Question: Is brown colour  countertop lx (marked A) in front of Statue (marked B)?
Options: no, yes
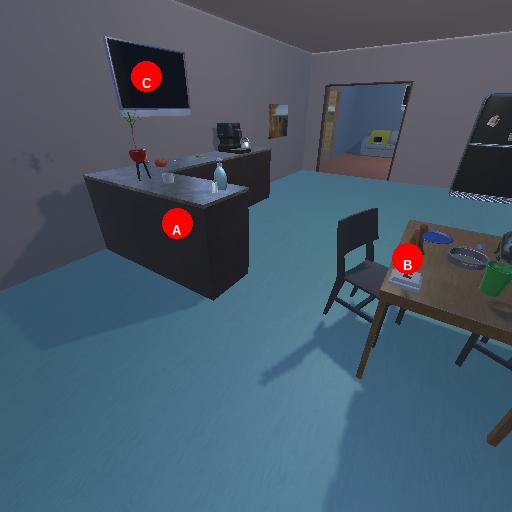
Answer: no